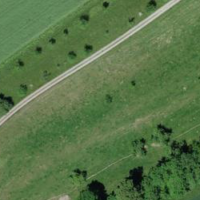
EUNIS habitat code: 25
Species observed at this site:
Agrimonia eupatoria
Rumex acetosa